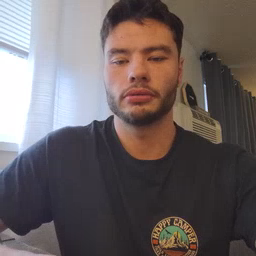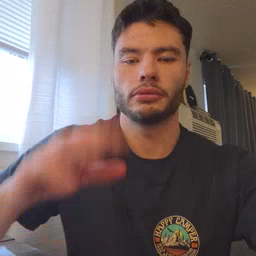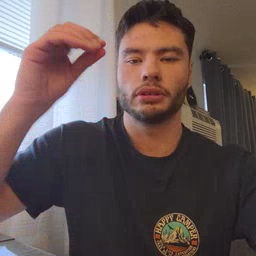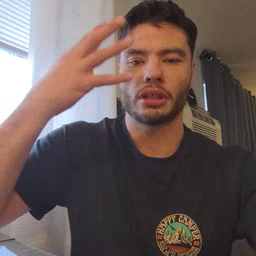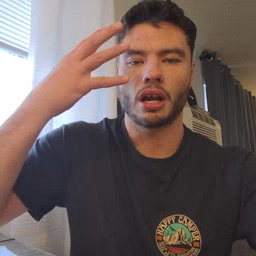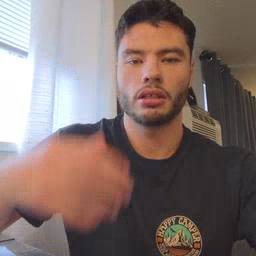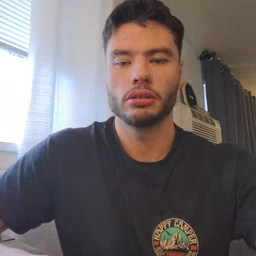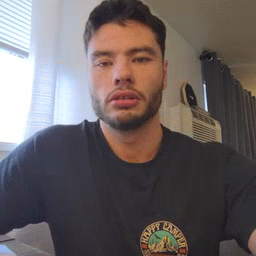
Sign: sun